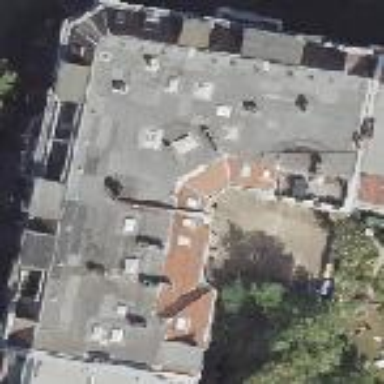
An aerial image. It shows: Apartment building with double saltbox roof shape.